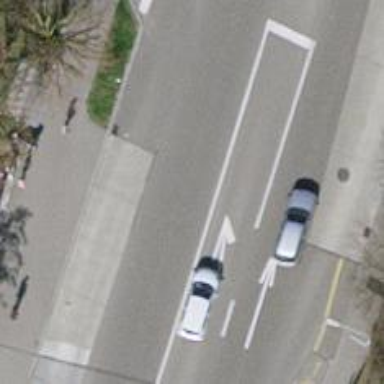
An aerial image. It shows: Secondary road with asphalt surface and separate sidewalk.